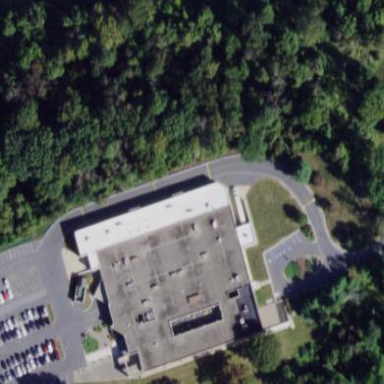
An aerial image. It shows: Commercial building.